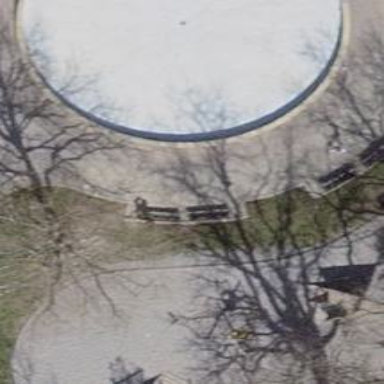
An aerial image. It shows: Bench.